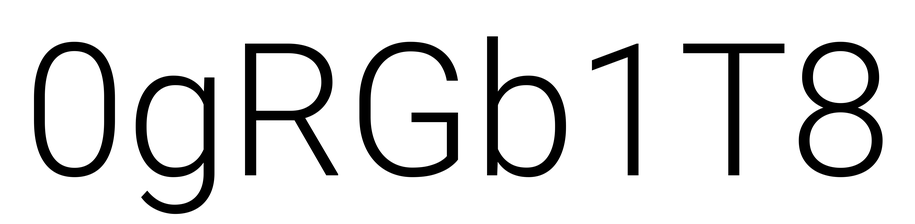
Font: Roboto_Light